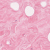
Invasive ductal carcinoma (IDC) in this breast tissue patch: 0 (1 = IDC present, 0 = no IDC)